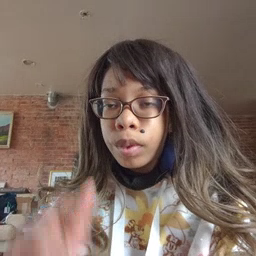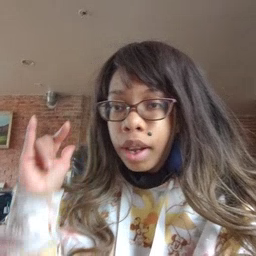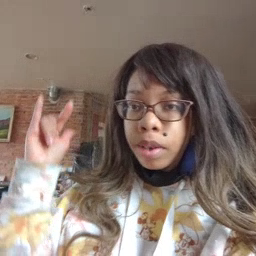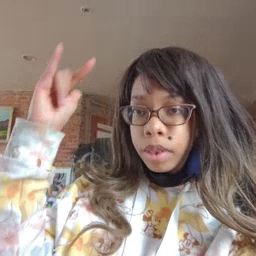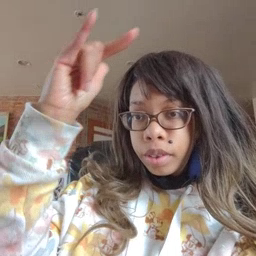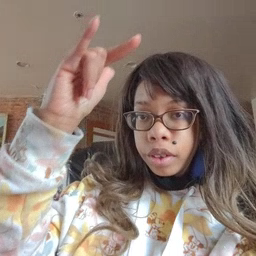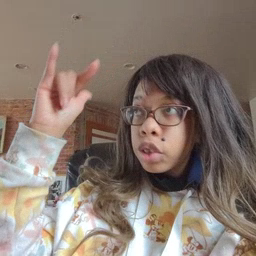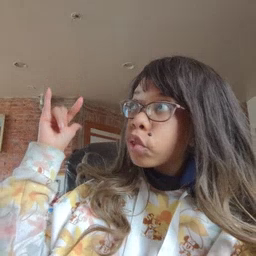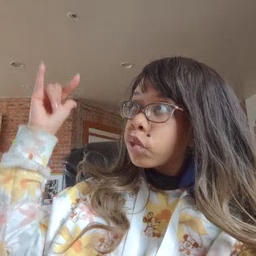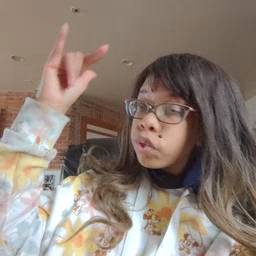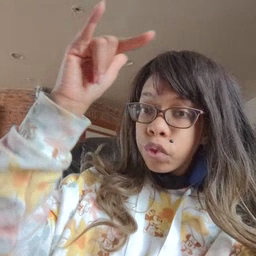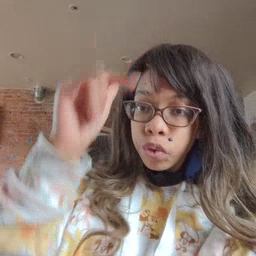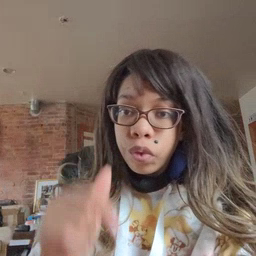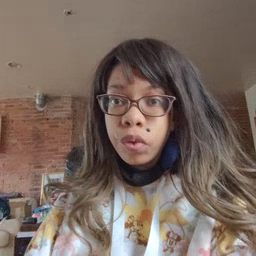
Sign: airplane